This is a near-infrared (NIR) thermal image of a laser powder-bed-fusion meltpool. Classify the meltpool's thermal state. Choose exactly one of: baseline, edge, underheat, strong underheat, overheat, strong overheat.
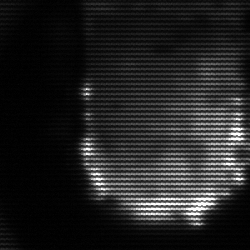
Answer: baseline